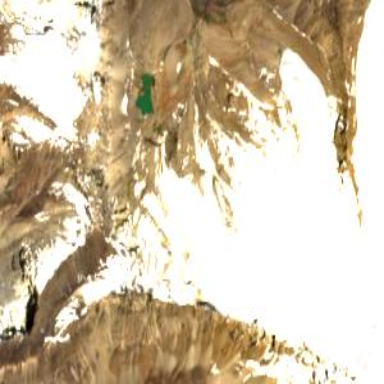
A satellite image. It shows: Majestic glacier in the distance.